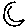
Label: moon